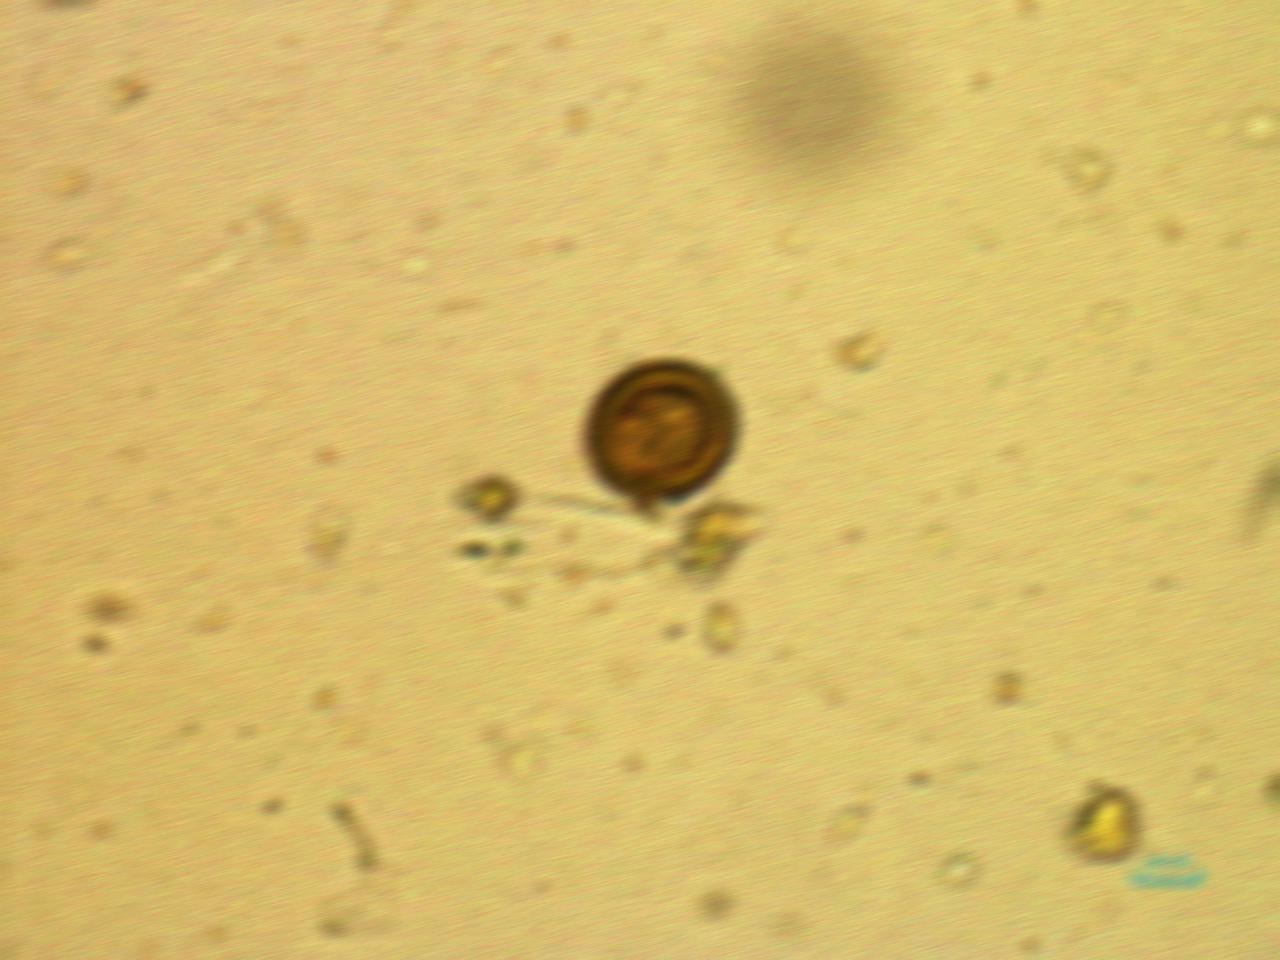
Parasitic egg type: Taenia spp. egg